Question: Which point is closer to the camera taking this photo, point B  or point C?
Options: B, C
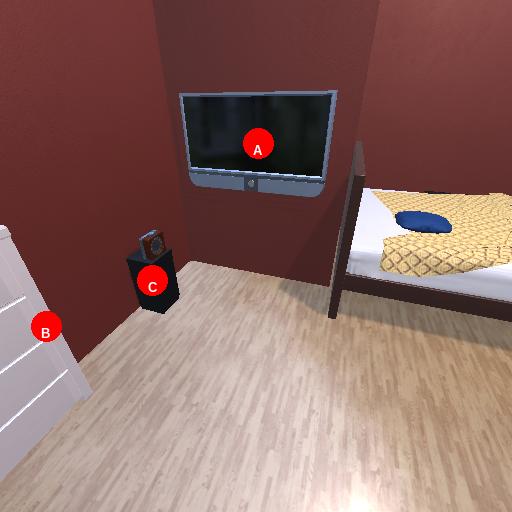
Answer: B